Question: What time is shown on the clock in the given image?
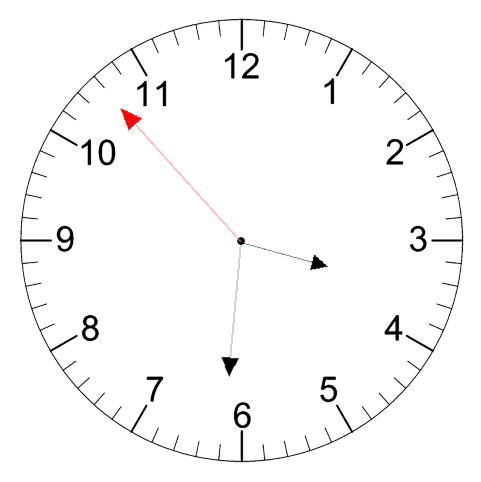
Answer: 03:30:53